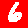
Digit: 6